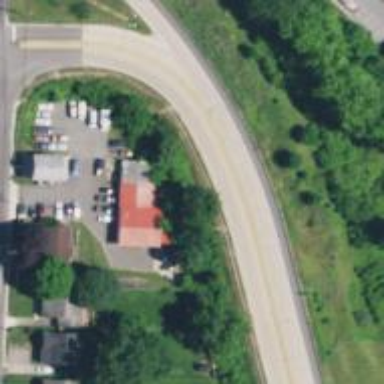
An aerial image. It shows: Trunk link highway.